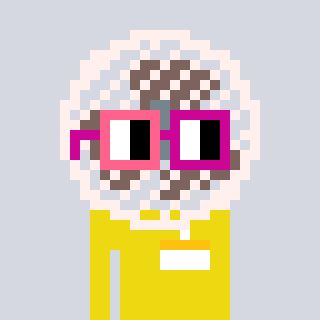
a pixel art character with square pink and red glasses, a fan-shaped head and a yellow-colored body on a cool background